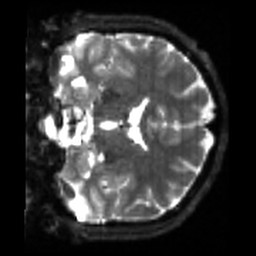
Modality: sbref
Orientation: coronal
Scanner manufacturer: siemens
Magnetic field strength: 3 T
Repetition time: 4 s
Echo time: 0.0594 s